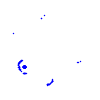
Particle: proton